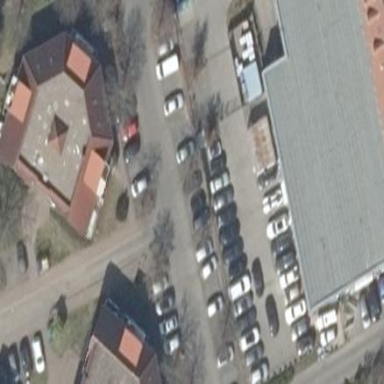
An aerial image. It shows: Parking area with surface.